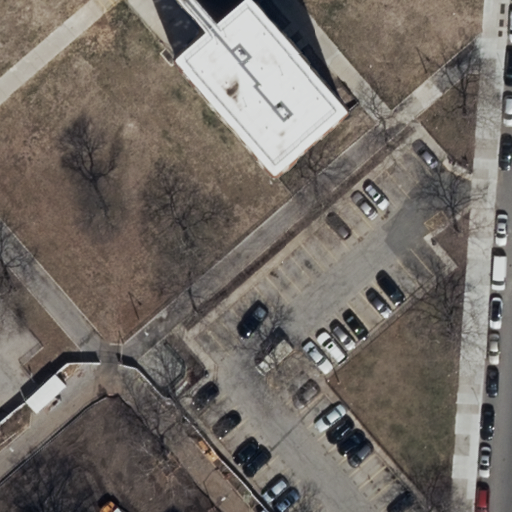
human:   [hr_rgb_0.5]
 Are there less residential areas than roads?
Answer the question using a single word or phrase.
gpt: yes

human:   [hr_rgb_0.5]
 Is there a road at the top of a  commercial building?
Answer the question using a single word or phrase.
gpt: no

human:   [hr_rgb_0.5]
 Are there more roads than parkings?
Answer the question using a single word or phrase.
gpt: yes

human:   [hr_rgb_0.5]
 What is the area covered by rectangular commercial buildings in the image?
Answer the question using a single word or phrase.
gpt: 0m2

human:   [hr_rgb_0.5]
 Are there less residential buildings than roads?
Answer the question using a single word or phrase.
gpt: yes

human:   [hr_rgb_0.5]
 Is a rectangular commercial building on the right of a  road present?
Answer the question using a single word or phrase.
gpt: no

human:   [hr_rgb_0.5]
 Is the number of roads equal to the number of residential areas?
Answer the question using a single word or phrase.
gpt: no

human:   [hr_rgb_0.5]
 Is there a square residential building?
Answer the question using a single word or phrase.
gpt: no

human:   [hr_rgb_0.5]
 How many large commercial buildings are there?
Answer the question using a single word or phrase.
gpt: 0

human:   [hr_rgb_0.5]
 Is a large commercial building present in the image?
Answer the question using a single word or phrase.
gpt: no

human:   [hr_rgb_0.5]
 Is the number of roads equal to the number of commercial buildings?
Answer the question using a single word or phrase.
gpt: no

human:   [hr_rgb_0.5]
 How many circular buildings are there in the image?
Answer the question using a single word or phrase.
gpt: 0

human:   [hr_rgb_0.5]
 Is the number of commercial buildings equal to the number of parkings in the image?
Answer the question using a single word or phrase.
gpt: no

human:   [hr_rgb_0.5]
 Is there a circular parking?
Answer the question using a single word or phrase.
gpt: no

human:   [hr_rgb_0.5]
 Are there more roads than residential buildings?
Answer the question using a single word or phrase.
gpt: yes

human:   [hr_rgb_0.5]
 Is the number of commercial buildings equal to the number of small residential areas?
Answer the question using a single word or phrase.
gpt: yes

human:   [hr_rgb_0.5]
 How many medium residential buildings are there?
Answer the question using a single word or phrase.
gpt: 0

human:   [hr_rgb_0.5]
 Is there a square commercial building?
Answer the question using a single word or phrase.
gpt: no

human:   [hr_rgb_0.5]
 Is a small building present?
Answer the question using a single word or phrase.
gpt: no

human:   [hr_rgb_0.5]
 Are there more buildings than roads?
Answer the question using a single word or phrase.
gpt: no

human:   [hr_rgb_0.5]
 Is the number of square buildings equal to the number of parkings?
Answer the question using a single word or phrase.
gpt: no

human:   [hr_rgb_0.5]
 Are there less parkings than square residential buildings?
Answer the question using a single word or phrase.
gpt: no

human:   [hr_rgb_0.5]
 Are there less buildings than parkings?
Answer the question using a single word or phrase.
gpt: no

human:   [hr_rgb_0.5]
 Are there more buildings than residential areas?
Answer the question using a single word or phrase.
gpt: no

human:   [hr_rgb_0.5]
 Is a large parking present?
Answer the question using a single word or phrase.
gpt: yes

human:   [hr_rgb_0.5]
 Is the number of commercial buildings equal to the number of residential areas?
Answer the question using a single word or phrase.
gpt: no

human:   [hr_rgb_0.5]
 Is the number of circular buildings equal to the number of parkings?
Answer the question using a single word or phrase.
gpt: no

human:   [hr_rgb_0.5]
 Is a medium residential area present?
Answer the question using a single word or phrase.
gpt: yes

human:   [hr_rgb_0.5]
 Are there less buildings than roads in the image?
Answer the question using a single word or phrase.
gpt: yes

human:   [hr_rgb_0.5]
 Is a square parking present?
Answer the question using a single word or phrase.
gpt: no

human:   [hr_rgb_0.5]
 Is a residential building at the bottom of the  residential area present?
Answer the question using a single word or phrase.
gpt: no

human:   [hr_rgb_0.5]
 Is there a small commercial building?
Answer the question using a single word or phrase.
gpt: no

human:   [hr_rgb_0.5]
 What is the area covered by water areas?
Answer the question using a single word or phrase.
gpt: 0m2

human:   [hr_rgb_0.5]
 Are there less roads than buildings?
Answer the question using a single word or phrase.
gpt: no

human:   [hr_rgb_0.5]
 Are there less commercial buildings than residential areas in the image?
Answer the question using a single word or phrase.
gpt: yes

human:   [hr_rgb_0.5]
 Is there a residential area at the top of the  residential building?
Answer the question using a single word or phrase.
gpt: no